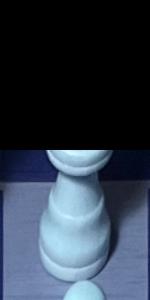
Label: Queen_White